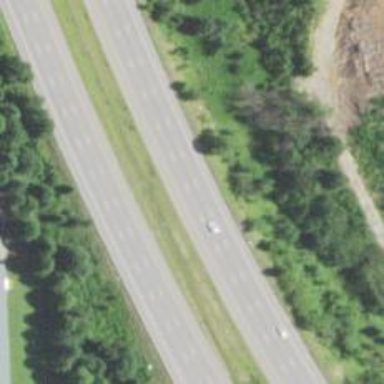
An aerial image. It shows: Asphalt motorway.